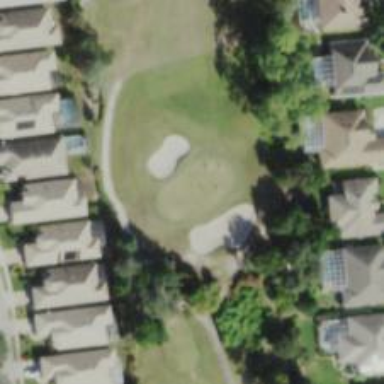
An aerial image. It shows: Golf hole.